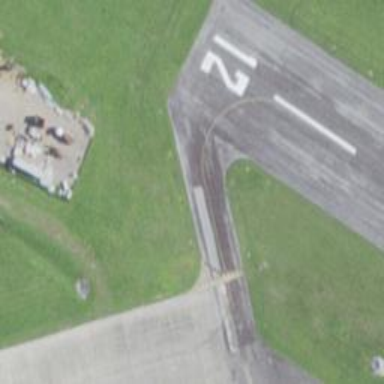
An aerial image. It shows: View of taxiway at the airport.